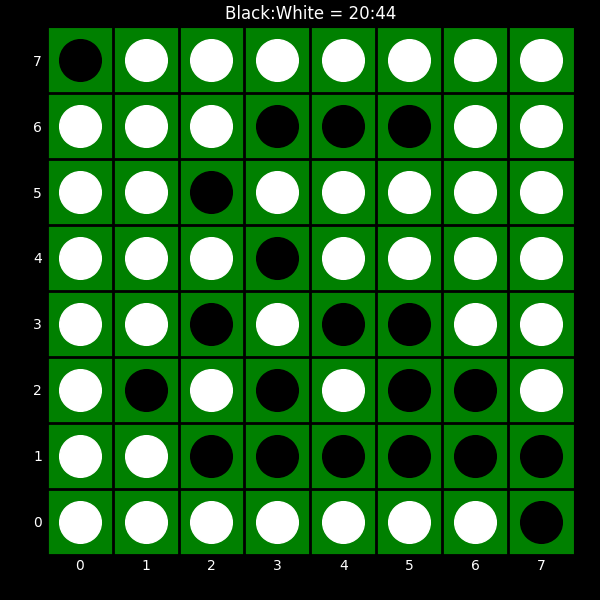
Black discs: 20
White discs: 44